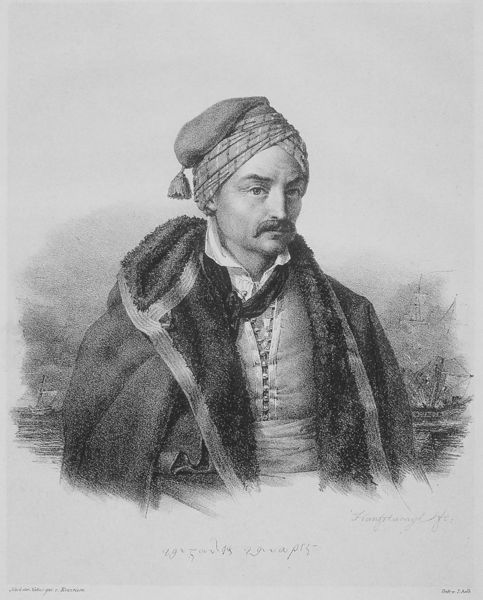
Titel: Konstantinos Kanaris (nach Karl Krazeisen)
Künstler: Franz Hanfstaengl
Institution: München, Stadtmuseum
Schlagwörter: himmel, meer, umhang, weiß, wolken, hintergrund, hut, schwarz, zeichnung, bart, hemd, mütze, pelz, porträt, kopfbedeckung, schiff, segel, segelschiff, datierung, hafen, halstuch, quaste, knöpfe, schnauzer, orient, stich, kupferstich, türke, orientale, 1925